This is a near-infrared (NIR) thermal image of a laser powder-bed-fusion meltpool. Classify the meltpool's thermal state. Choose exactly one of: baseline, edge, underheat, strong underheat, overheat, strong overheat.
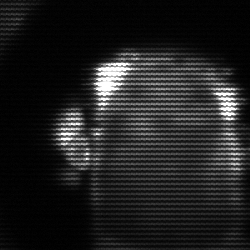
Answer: baseline